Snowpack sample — Rabbit Ears Pass, Jackson County, Colorado, USA (12/17/25, 1:08 PM MST)
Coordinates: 40.387, -106.625
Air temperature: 34 °F
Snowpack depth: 46 cm
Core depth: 10 cm
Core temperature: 30.2 °F
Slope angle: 6°, slope face: 165°
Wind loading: medium
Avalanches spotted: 0
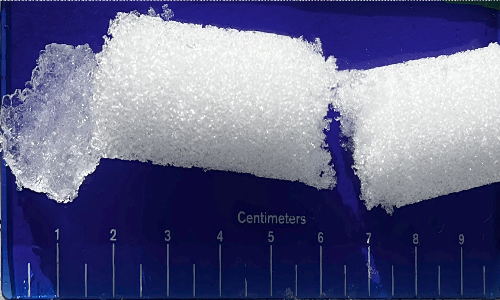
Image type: core
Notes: No avalanches spotted nearby, although collected in a meadowy area with minimal risk on this face of the pass.